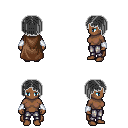
a pixel art fantasy rpg character, female body template, human, dark skin, brown cape, metal pants, gray pageboy hairstyle, white cloth bracers, four views (front, back, left, right), 2x2 character sprite sheet, small pixel art, hard edges, no anti-aliasing